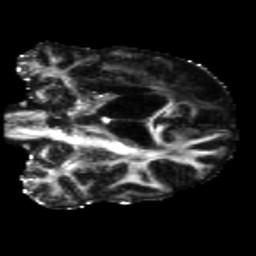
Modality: FA
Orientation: coronal
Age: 56
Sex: male
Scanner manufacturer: siemens
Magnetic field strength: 3 T
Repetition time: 5.25 s
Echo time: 0.08 s